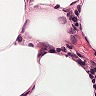
Metastatic tissue present: no